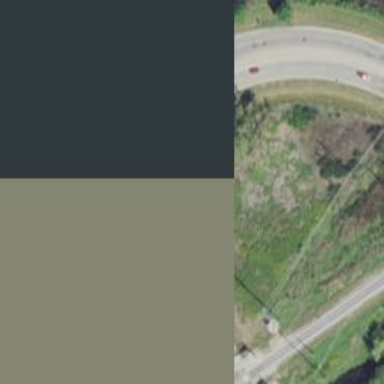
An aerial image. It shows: Trunk link highway.